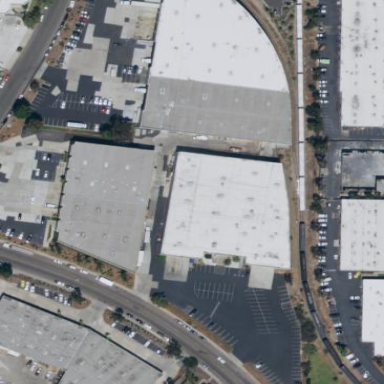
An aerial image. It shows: Industrial building.